Field crop: maize
Growth stage: 2
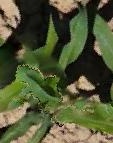
Species: maize